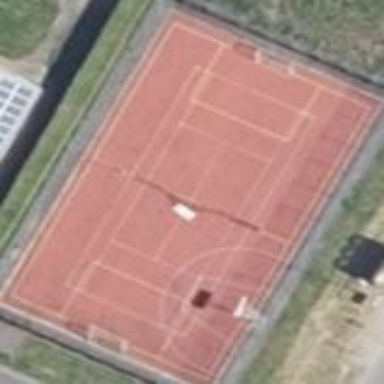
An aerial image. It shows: Pitch with clay surface used for both soccer and tennis leisure sports.